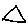
Label: triangle